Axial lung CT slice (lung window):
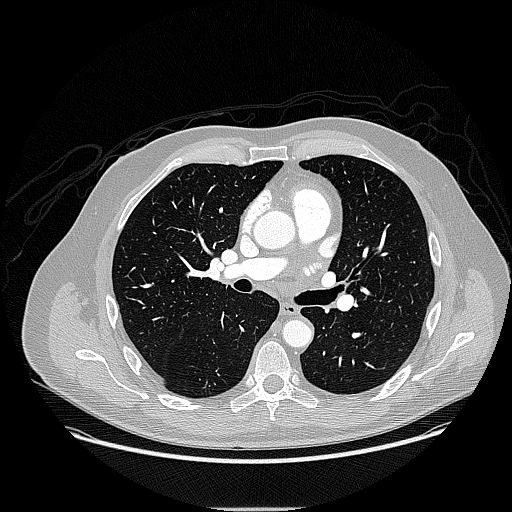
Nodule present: no